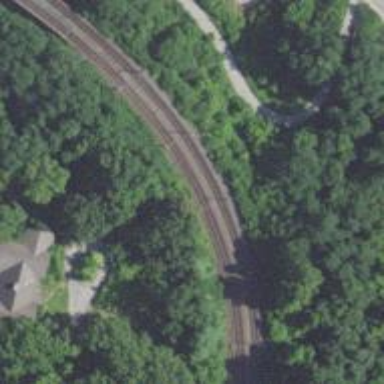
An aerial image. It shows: Light rail railway line with electrification through contact lines.